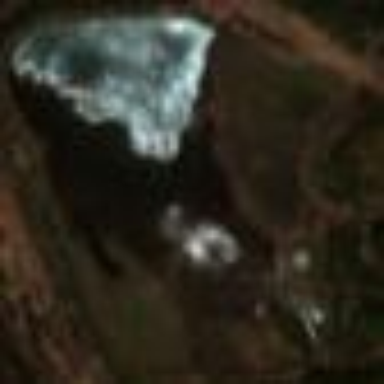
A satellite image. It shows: Tailings reservoir containing water.